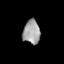
Tissue: lung
Cell type: Others
Senescence score: 0.2422
Nuclear area (px): 399
Mean DAPI intensity: 159.797